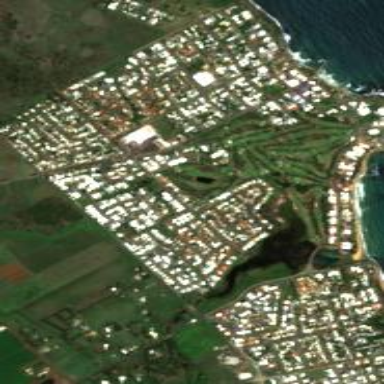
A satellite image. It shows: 18-hole golf course classified as leisure land.